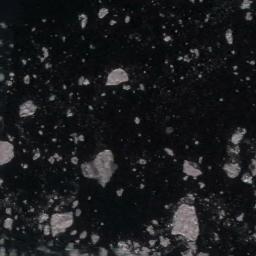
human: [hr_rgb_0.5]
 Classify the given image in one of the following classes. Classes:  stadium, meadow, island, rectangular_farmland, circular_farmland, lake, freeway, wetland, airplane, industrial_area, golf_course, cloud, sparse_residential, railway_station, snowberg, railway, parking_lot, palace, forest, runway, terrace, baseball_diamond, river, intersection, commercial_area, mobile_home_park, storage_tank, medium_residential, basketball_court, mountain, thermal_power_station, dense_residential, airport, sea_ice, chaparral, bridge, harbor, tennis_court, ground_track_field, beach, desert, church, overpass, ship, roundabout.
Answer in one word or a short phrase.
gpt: sea_ice